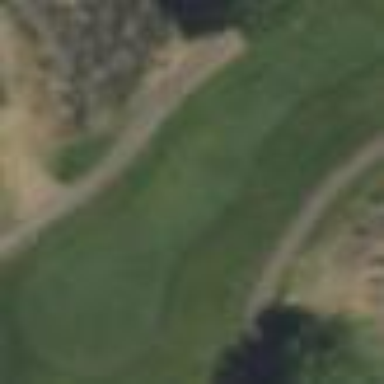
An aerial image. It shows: Grass area designated as golf tee.